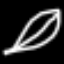
Label: leaf